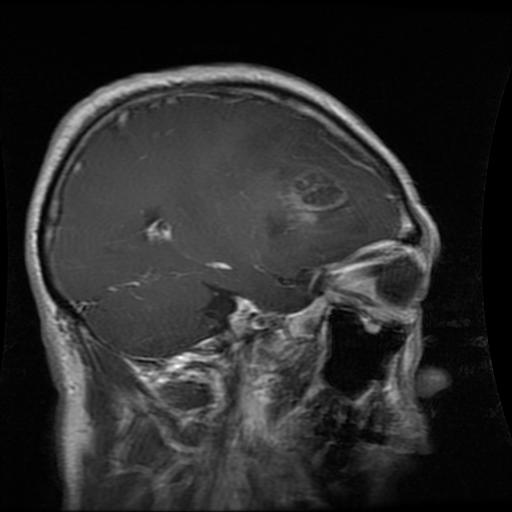
Label: glioma